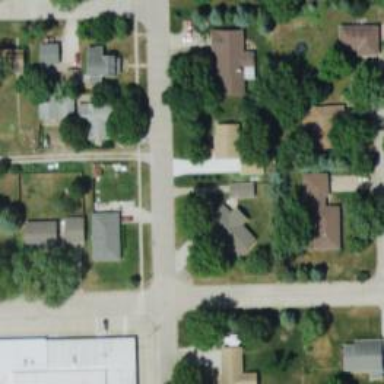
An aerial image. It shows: Residential road with separate sidewalk.